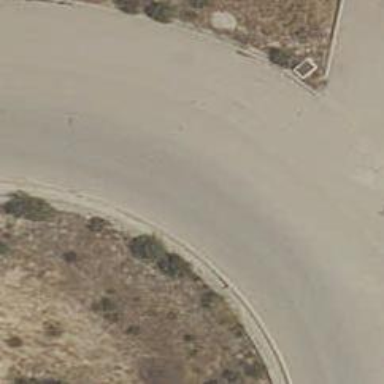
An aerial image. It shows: Asphalt road that is secondary route leading to roundabout.